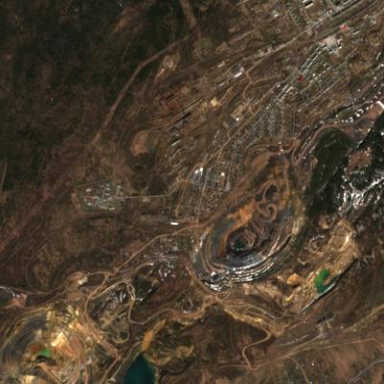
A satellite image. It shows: Industrial area used for mining operations.